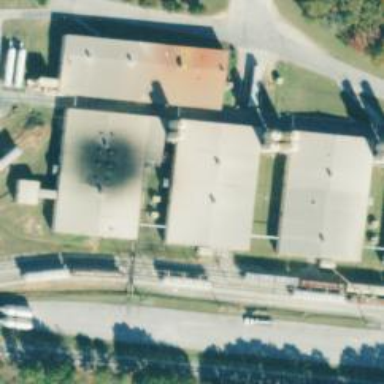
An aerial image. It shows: Industrial substation with power supply facilities.